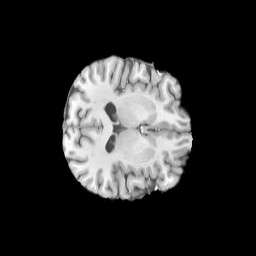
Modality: T1w
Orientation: axial